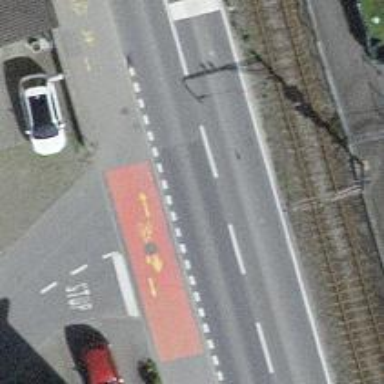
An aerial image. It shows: Uncontrolled road crossing.